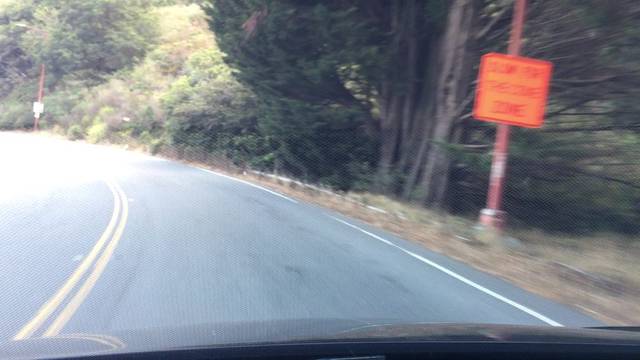
Region: United States
Coordinates: 37.835, -122.485